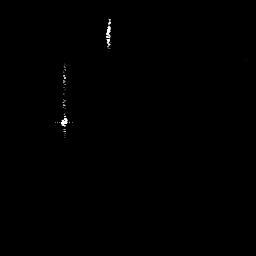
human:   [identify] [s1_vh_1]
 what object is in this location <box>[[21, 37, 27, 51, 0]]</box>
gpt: <ref>1 small ship at the left</ref>